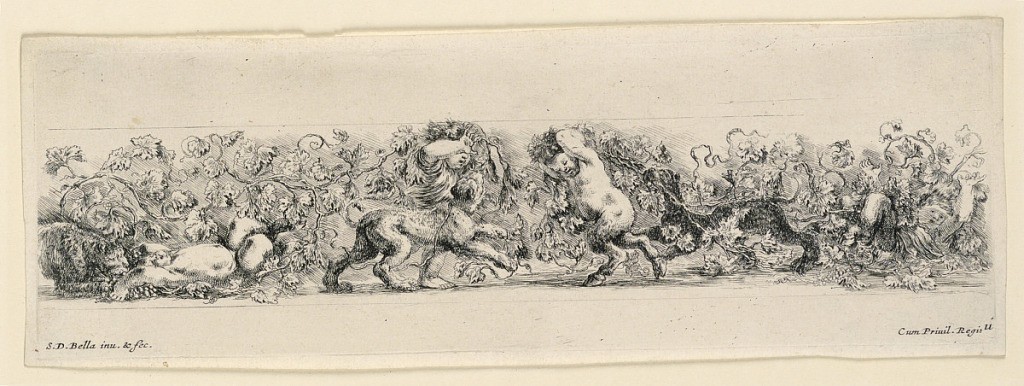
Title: Ornamenti di fregi e fogliami
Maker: Stefano della Bella, Italian, 1610–1664
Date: ca. 1648
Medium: Etching on paper
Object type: Print
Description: Plate 11